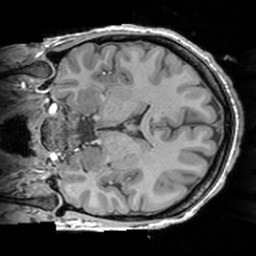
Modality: T1w
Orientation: coronal
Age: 20
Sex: female
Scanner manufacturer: siemens
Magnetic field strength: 3 T
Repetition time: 1.63 s
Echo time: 0.00311 s